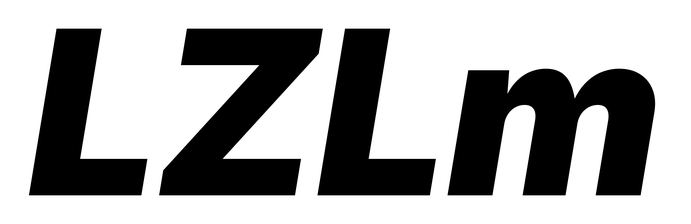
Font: Inter-Italic_Black_Italic